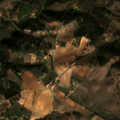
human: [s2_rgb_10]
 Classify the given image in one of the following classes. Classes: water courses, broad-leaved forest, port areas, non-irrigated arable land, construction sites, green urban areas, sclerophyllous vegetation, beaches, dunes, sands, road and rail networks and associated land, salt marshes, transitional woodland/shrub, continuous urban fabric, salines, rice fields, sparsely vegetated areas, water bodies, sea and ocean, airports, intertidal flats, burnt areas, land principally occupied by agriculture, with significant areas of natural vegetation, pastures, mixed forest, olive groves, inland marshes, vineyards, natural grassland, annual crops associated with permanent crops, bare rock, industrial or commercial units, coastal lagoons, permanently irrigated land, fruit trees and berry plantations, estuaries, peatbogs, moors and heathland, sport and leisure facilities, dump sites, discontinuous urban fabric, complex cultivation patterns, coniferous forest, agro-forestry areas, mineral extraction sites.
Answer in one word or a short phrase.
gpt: non-irrigated arable land, complex cultivation patterns, broad-leaved forest, transitional woodland/shrub